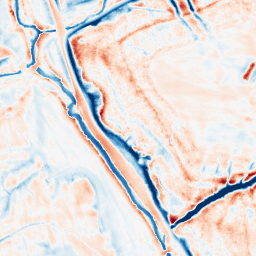
Category: edge_preserving
Decomposition family: bilateral
Decomposition parameters: d: 21
sigma_color: 75
sigma_space: 150
Upsampling method: bspline
Upsampling parameters: scale: 4
Upsampling scale: 4